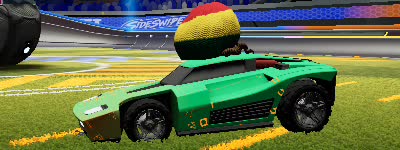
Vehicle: breakout